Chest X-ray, PA view. Patient: 43 years old, sex F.
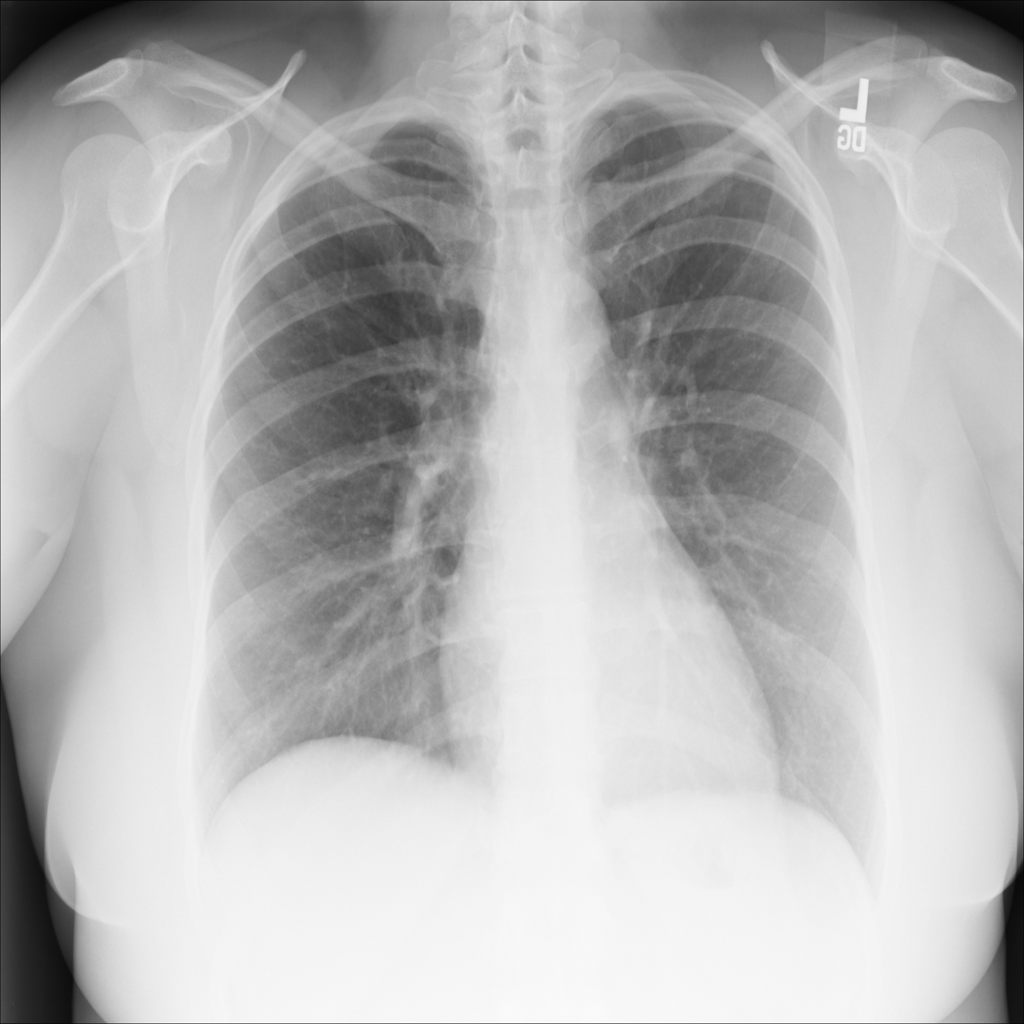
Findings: No Finding